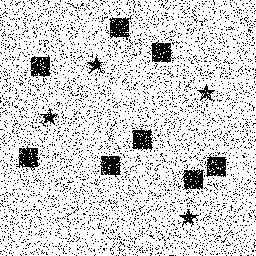
Squares: 8
Triangles: 0
Stars: 4
Total shapes: 12